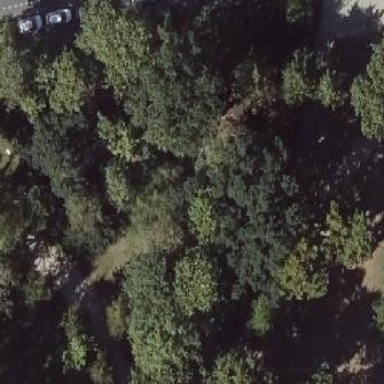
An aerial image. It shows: Mixed woodland with various types of leaves.